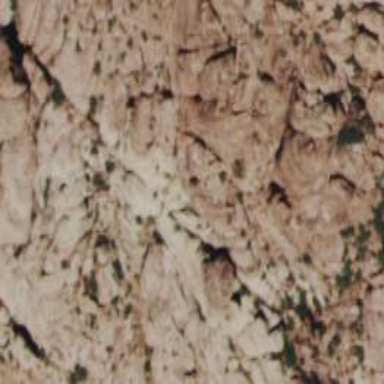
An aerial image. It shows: Brown cliff in nature.